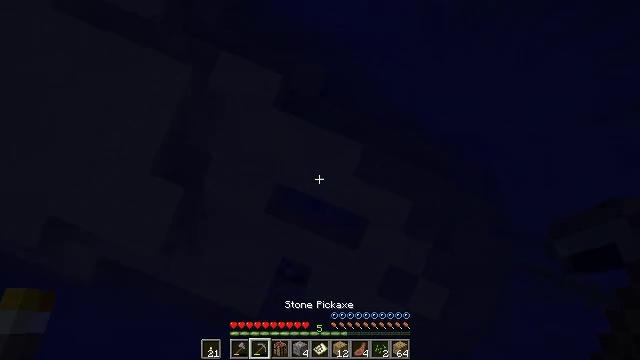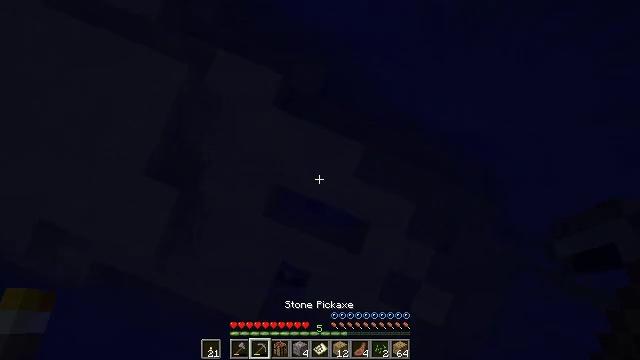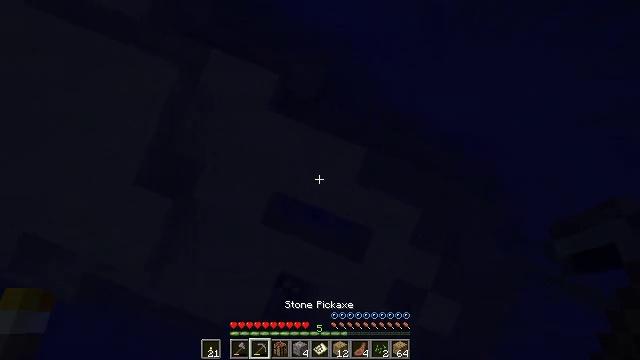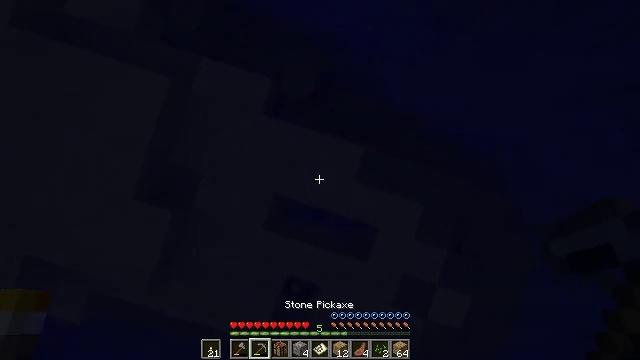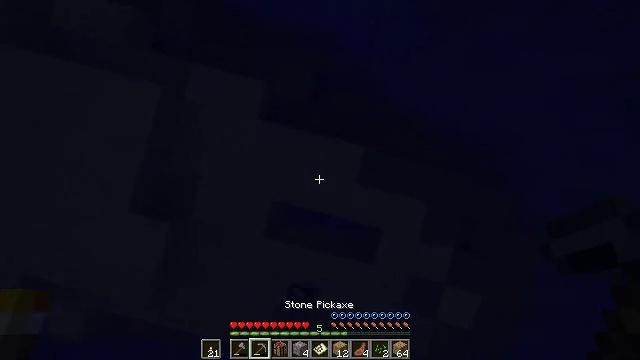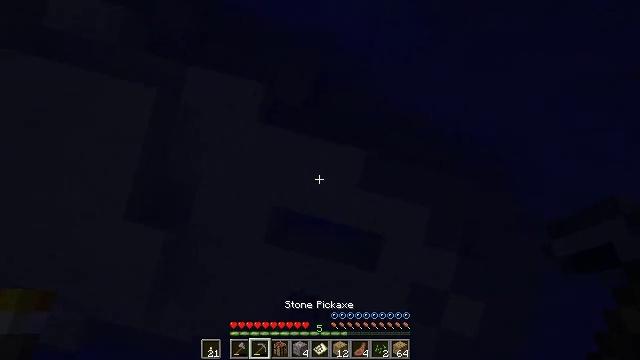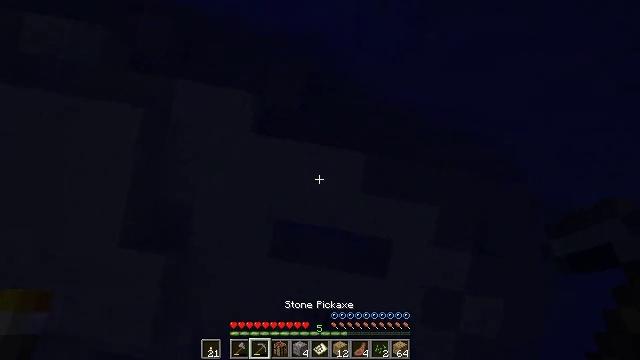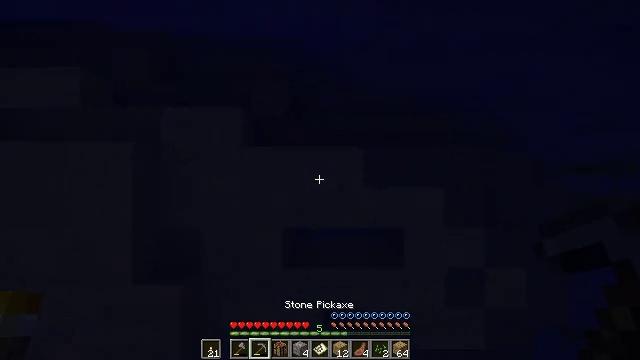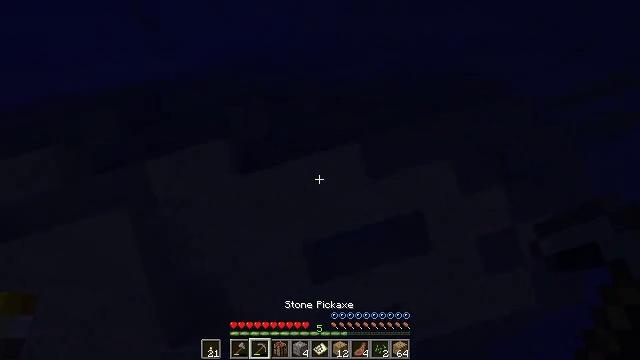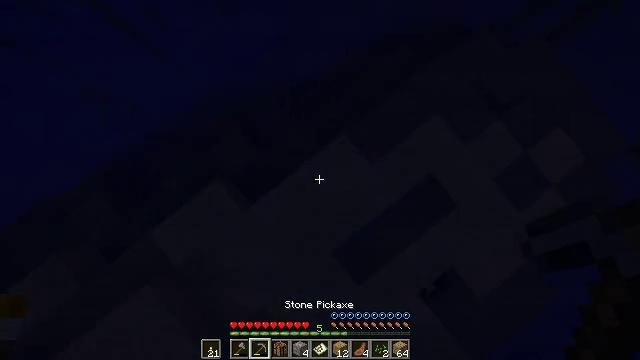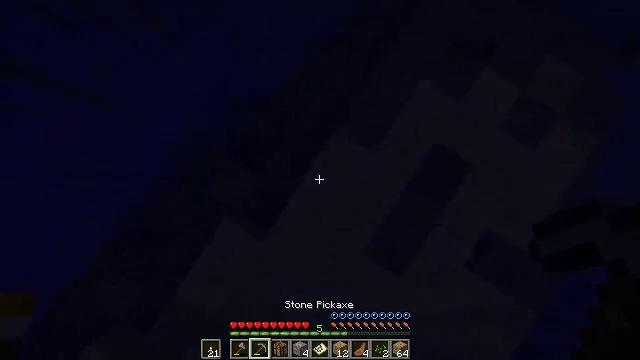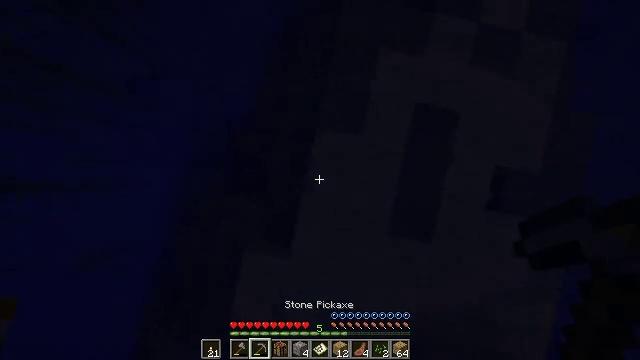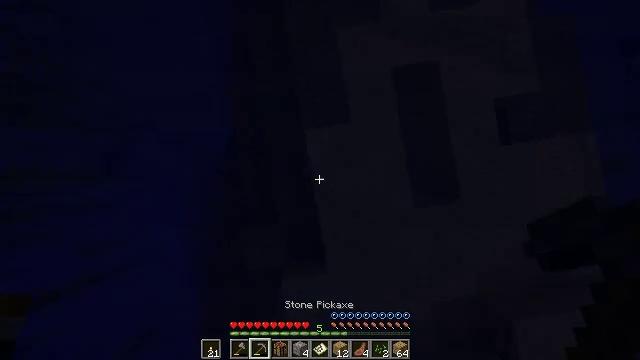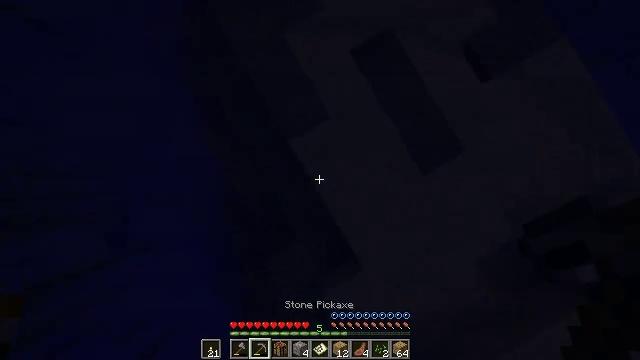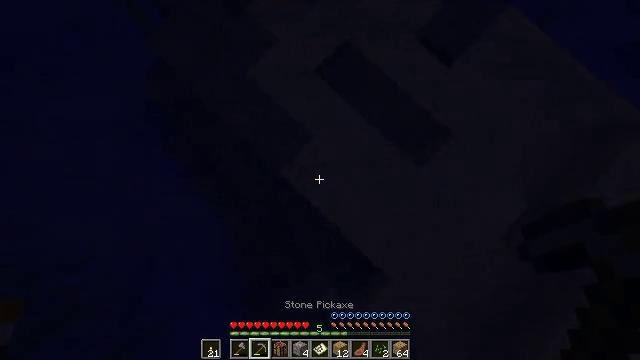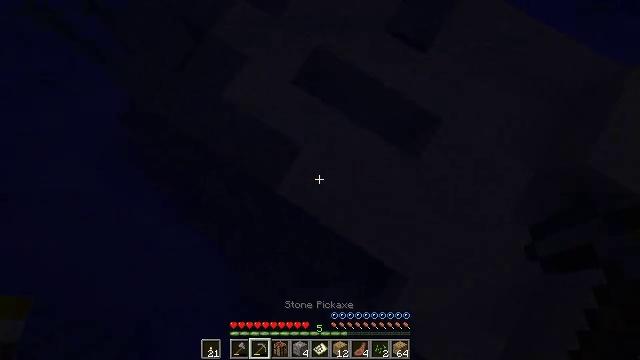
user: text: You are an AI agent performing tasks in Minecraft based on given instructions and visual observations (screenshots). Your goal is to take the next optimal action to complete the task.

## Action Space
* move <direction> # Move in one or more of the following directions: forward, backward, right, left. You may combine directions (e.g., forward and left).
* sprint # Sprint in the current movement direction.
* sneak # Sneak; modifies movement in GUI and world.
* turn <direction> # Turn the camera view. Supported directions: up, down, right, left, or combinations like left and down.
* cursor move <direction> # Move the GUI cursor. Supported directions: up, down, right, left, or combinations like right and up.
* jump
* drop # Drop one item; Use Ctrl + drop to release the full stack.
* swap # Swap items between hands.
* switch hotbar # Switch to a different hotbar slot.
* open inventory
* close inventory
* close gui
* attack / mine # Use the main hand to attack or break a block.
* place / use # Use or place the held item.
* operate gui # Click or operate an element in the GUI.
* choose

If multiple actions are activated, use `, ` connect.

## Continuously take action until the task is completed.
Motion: motion action
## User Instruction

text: Mine sand by the water.
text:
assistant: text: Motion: move forward, sprint, jump
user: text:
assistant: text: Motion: move forward, sprint, jump
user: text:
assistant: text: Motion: move forward, sprint, turn right and down, jump
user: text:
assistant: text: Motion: move forward, sprint, turn right and down, jump
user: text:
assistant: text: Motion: move forward, sprint, jump
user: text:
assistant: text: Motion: move forward, sprint, turn right, jump
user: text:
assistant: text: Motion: move forward, sprint, turn right, jump
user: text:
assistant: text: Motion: move forward, sprint, turn right, jump
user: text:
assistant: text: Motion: move forward, sprint, turn right, jump
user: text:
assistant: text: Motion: move forward and move right, sprint, turn right, jump
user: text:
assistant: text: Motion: move forward and move right, sprint, turn right, jump
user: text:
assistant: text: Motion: move forward and move right, sprint, turn right, jump
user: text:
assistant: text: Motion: move forward and move right, sprint, turn right, jump
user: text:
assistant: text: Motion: move forward and move right, sprint, turn right and up, jump
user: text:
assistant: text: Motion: move forward and move right, sprint, turn right and up, jump
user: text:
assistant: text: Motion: move forward and move right, sprint, turn right and up, jump
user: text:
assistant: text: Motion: move forward and move right, sprint, jump
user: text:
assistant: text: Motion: move forward, sprint, turn up, jump
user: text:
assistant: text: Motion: move forward, sprint, turn right and up, jump
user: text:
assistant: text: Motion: move forward, sprint, turn right and up, jump
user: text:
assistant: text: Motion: move forward, sprint, turn right
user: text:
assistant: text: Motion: move forward, sprint, turn right
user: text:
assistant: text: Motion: move forward, sprint, turn right
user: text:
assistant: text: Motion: move forward, sprint, attack / mine
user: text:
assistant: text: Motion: move forward, sprint, turn down, attack / mine
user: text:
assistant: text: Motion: move forward, sprint, turn down, attack / mine
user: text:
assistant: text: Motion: move forward, sprint, turn down, attack / mine
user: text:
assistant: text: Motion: move forward, turn left and down, attack / mine
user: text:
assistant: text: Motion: turn left and down, attack / mine
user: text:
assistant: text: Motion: turn left and down, attack / mine